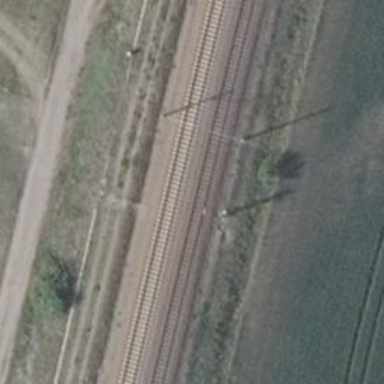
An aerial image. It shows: Railway with electrified contact lines.